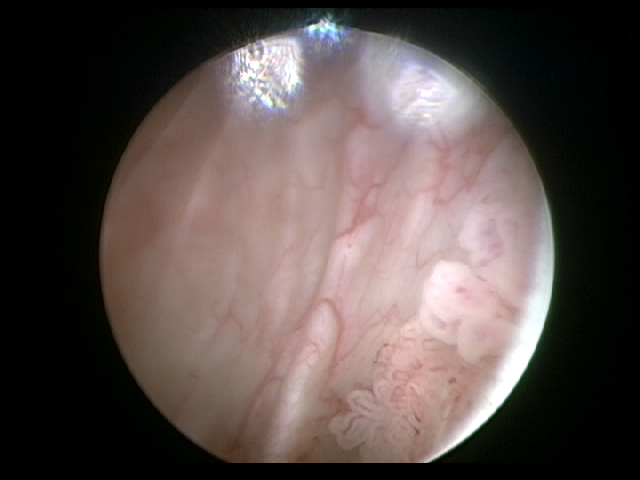
Modality: WLC
Class: Malignant
Subclass: HighGradePapillary
Lesion: Multifocal
Multifocal: 2 to 7
Stage: Ta
Morphology: Papillary
Bladder cancer association: Yes